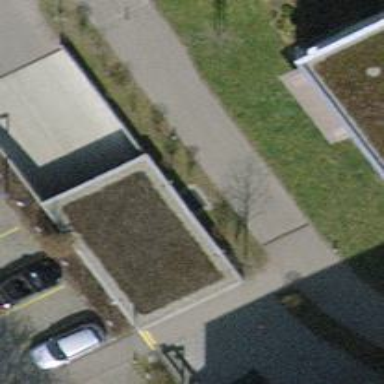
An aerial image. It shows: Parking entrance.